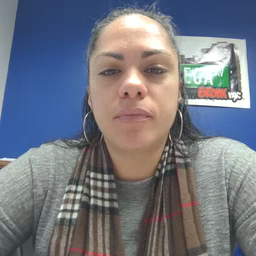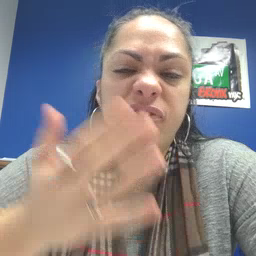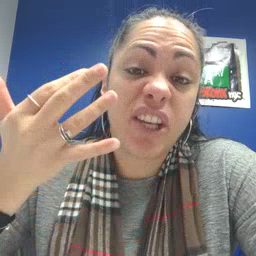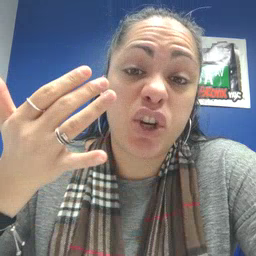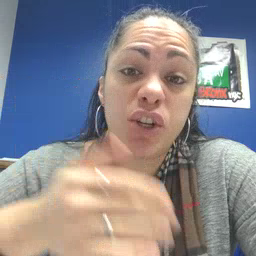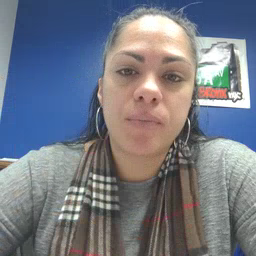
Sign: finger